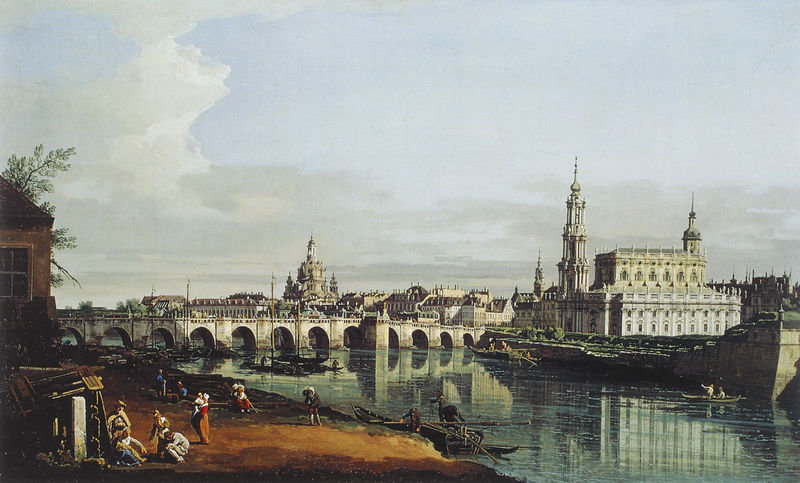
Titel: Dresden vom rechten Elbufer unterhalb der Augustusbrücke aus
Künstler: Canaletto
Institution: Dublin, The National Gallery of Ireland
Schlagwörter: blau, himmel, mann, wasser, weiß, wolken, fluss, menschen, stadt, ufer, braun, fenster, frau, haus, spiegelung, brücke, hütte, kirche, kind, mutter, boot, boote, ruder, turm, bogen, schiffer, kuppel, panorama, bögen, palast, schloß, dresden, canaletto, frauenkirche, elbe, schloßkirche, brühlsche terrasse